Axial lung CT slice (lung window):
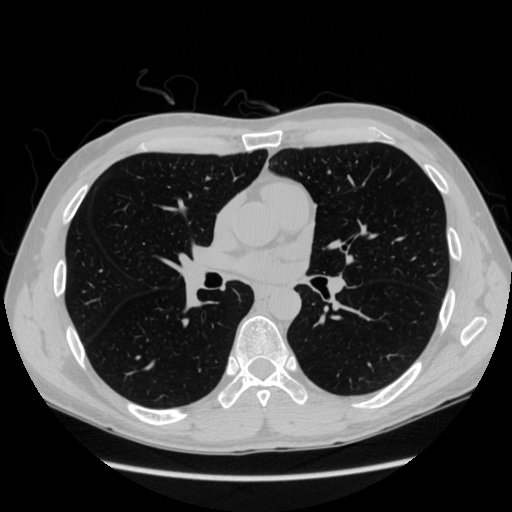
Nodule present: no